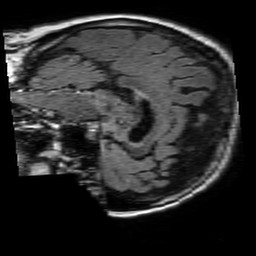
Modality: FLAIR
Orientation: sagittal
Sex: female
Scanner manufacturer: philips
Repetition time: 11 s
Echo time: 0.125 s